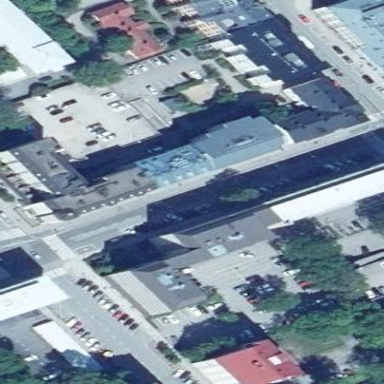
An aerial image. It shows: Parking lane with asphalt surface.